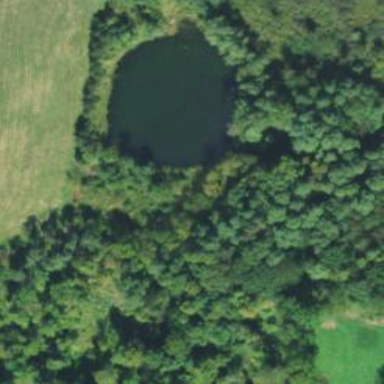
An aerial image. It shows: Peaceful pond surrounded by nature.